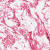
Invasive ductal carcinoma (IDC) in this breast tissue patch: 0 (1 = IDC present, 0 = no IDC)